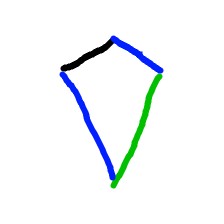
Shape: kite